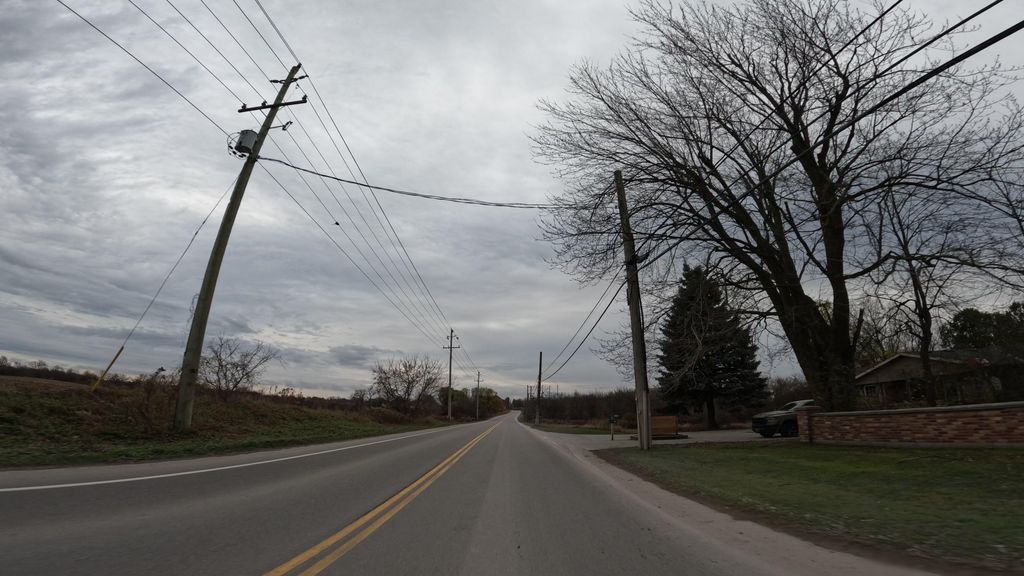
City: hamilton